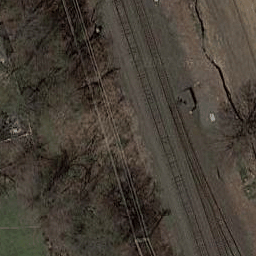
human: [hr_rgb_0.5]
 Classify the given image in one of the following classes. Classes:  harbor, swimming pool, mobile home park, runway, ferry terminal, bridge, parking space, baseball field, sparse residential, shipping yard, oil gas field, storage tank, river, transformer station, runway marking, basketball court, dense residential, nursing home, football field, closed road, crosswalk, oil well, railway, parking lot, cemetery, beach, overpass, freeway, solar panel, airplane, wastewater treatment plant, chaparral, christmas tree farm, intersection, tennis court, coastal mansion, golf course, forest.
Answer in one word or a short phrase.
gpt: railway